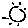
Label: sun